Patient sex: F
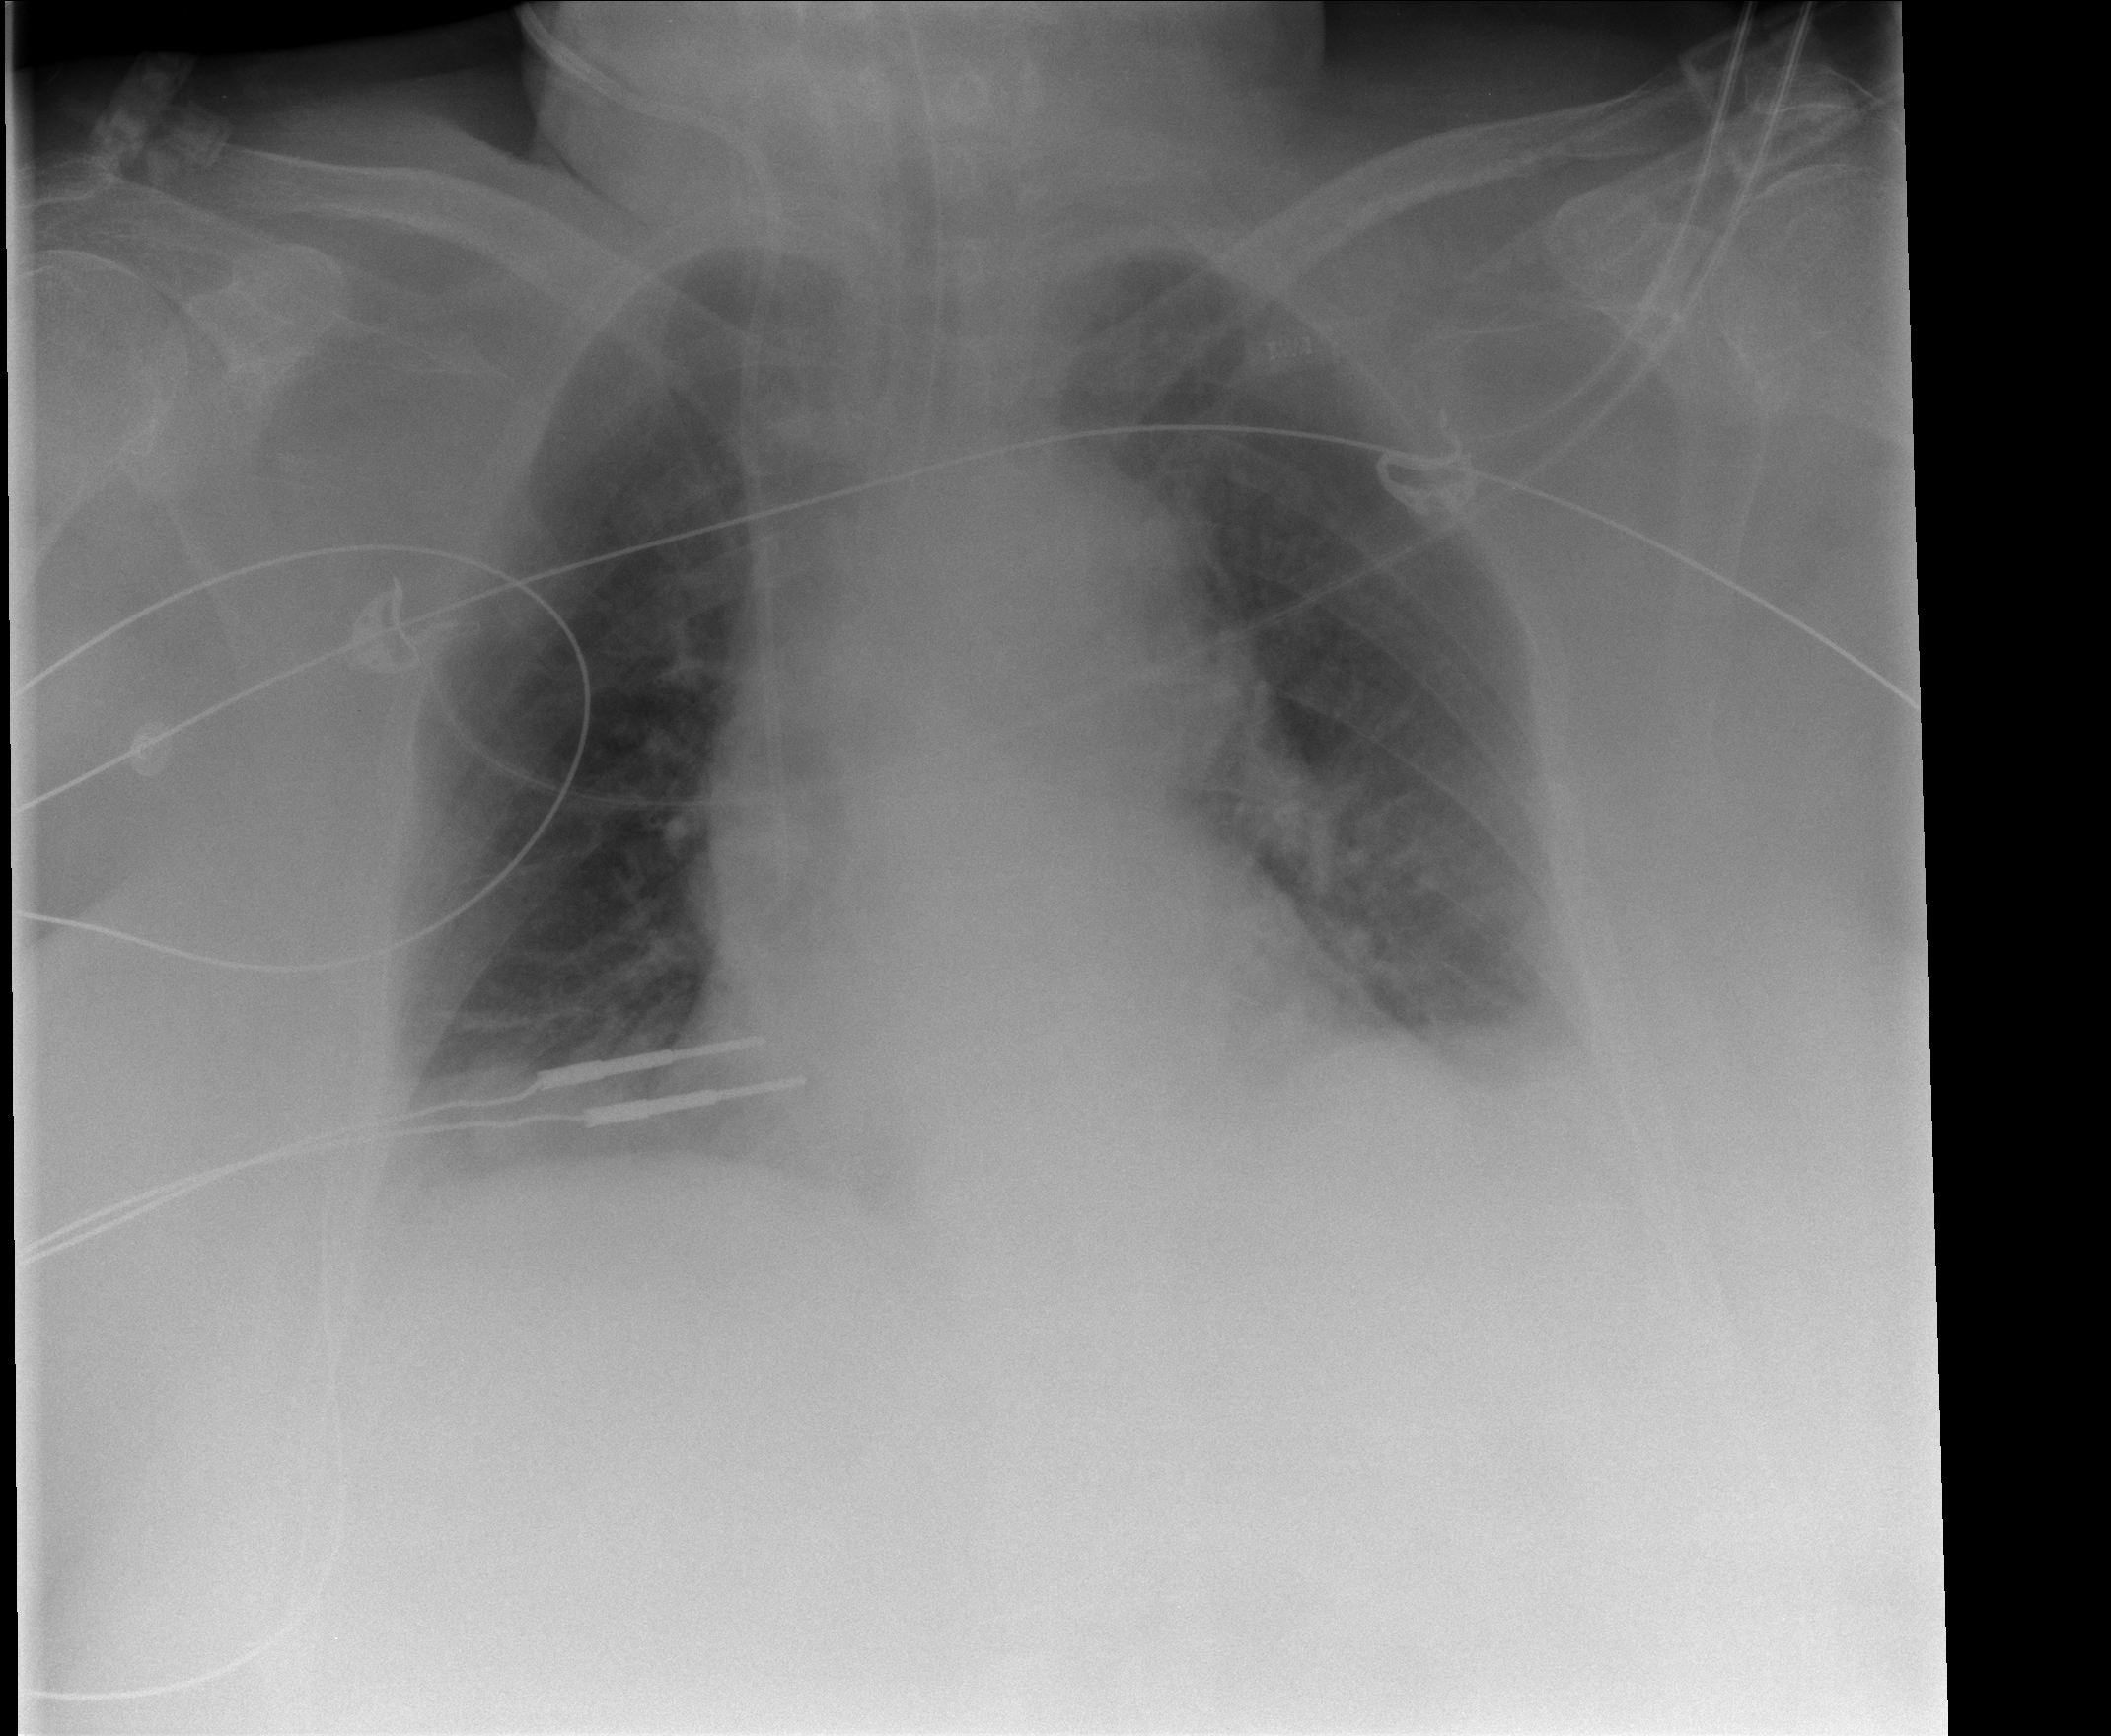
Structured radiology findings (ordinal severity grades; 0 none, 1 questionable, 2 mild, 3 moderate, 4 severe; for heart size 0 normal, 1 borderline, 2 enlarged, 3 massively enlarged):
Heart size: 1
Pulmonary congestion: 1
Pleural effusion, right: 2
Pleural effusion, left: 2
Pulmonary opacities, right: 0
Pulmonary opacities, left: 1
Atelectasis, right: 2
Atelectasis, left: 2